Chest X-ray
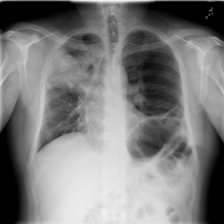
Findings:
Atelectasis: positive
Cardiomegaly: negative
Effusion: negative
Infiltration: negative
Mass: positive
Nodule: negative
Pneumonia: negative
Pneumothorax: negative
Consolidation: positive
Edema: negative
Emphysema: negative
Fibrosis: negative
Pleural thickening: negative
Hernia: negative